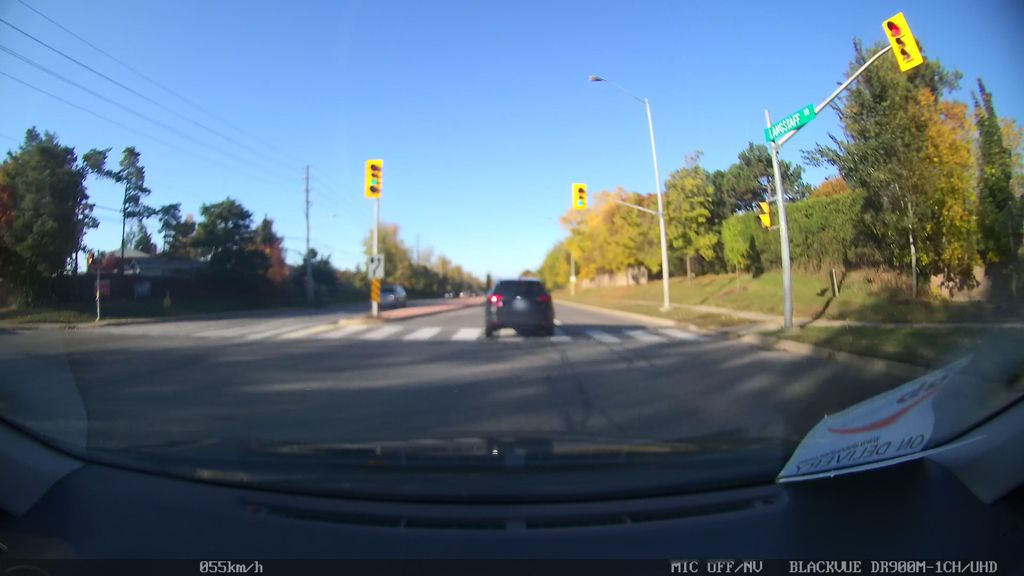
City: toronto